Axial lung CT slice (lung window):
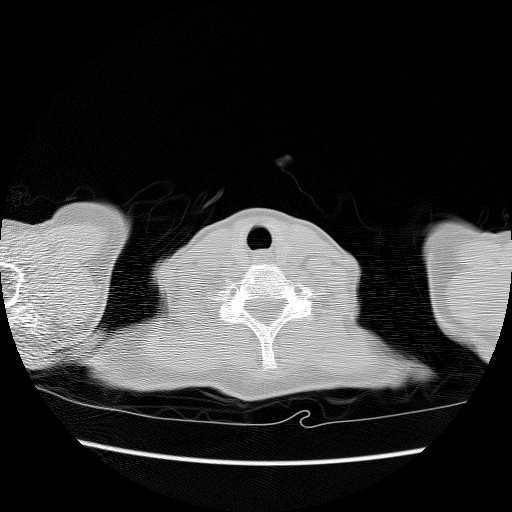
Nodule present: no